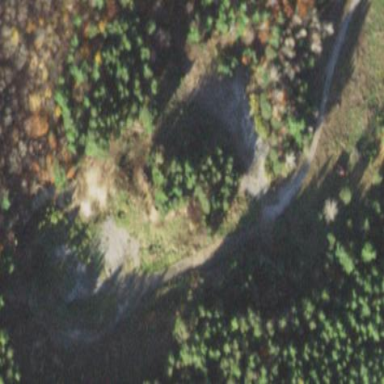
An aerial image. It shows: Quarry area.